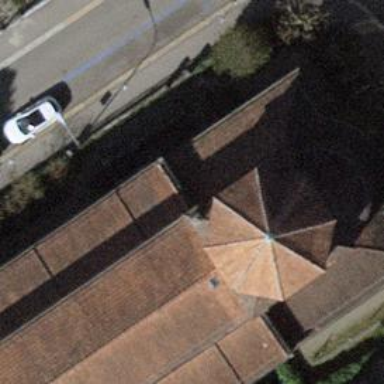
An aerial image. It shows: The roof of the building is cone-shaped and oriented across.